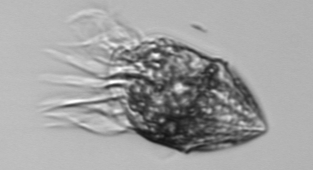
Label: Strombidium_morphotype1